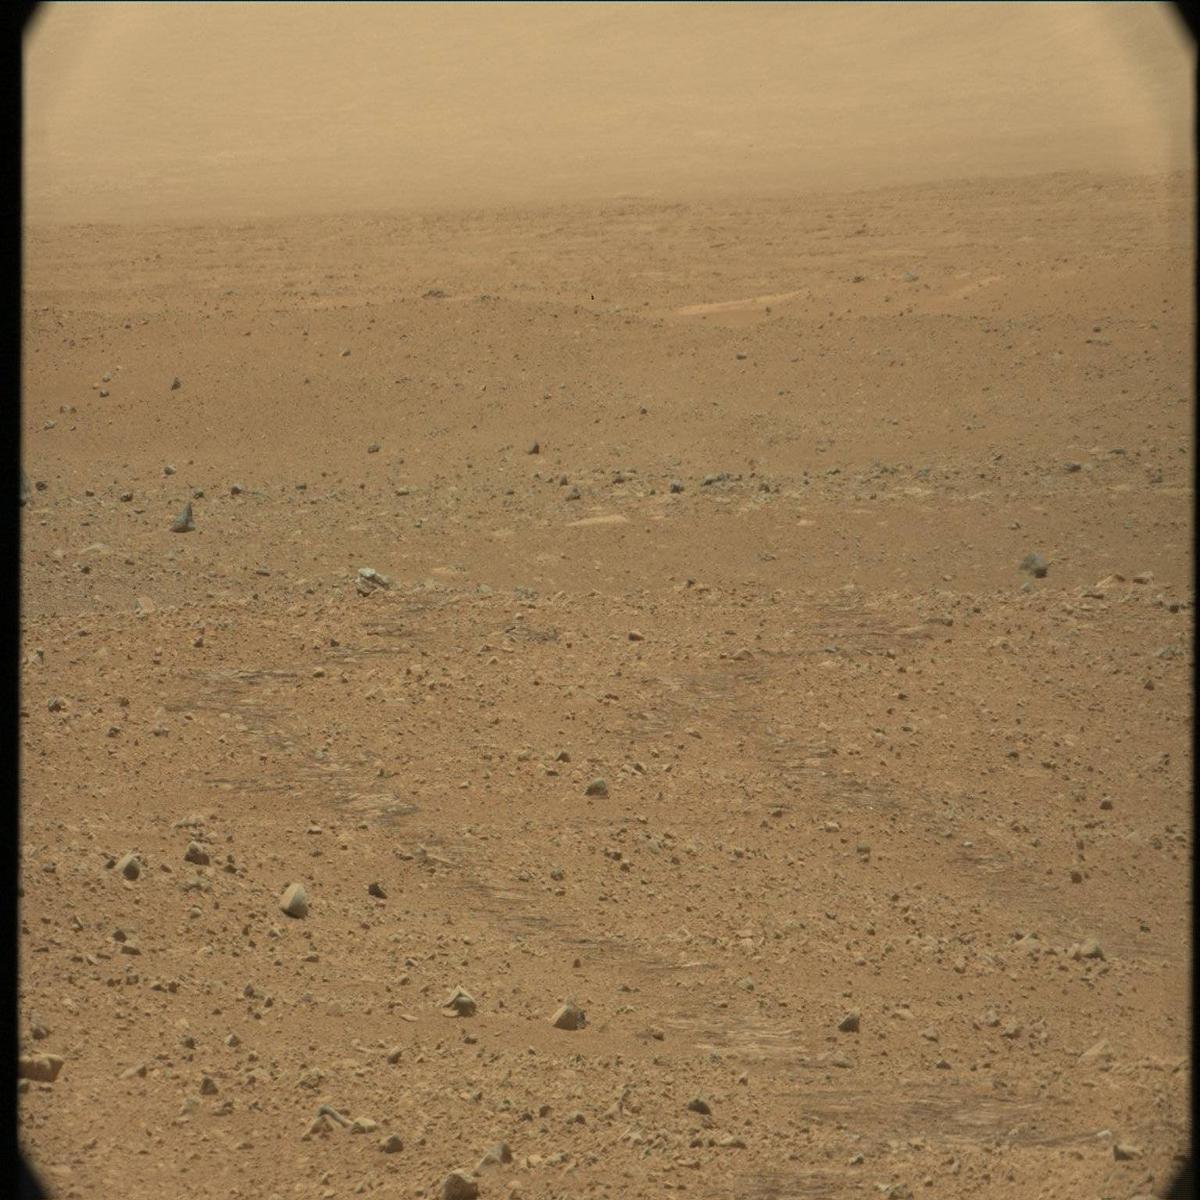
Terrain classes present: Bedrock, Ridge, Rock, Sand / Soil, Track